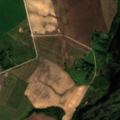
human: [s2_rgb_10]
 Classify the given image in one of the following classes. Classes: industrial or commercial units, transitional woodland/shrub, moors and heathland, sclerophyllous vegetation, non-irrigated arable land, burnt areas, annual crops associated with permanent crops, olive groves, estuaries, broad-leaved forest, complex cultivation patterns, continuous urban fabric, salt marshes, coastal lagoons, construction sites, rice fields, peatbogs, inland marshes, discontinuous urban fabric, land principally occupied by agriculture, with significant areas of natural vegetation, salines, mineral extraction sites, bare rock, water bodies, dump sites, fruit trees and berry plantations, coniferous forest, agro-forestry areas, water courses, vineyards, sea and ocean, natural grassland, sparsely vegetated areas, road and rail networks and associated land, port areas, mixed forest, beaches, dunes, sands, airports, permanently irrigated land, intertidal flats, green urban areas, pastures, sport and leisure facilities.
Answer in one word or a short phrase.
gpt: non-irrigated arable land, complex cultivation patterns, land principally occupied by agriculture, with significant areas of natural vegetation